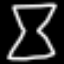
Label: hourglass